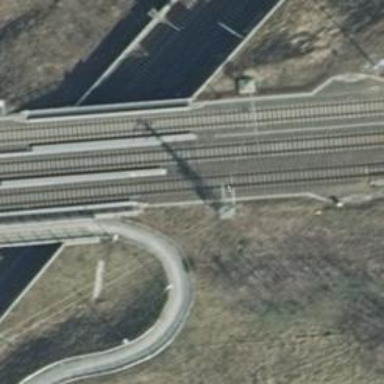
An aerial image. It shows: Bridge over railway with electrified contact lines.